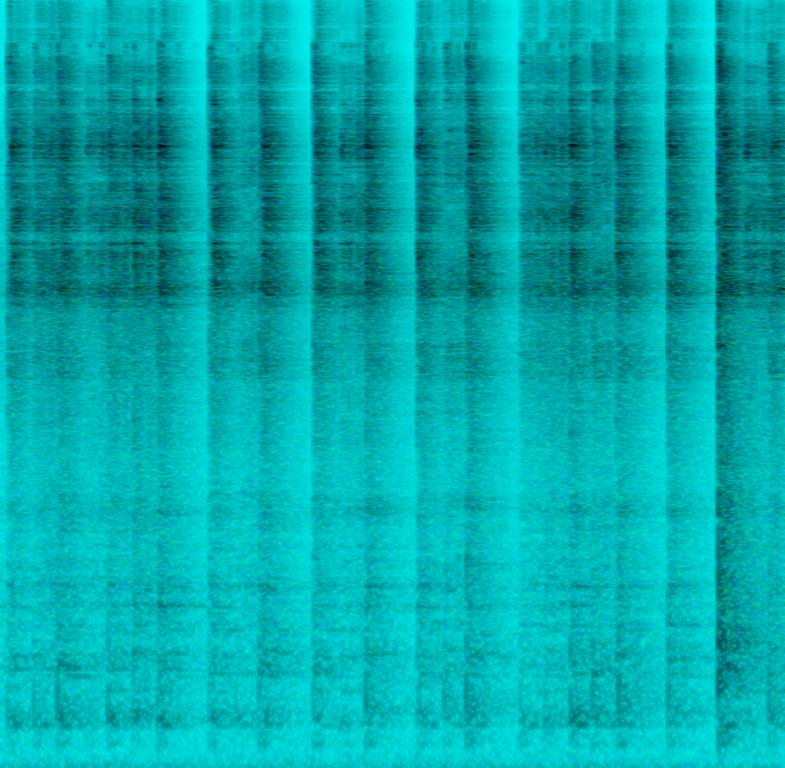
This music is a percussion instrumental . The tempo is medium fast with a rhythmic tambourine beat. The music is minimal with the sound of the tambourine metal plates clanging and a dull drum head beat. The music is catchy, enthusiastic and has a rhythmic beat.